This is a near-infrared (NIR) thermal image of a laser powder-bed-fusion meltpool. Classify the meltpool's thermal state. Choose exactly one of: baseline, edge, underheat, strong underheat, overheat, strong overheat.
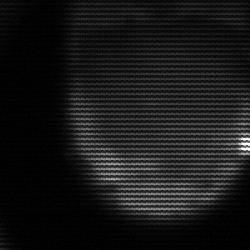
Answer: edge